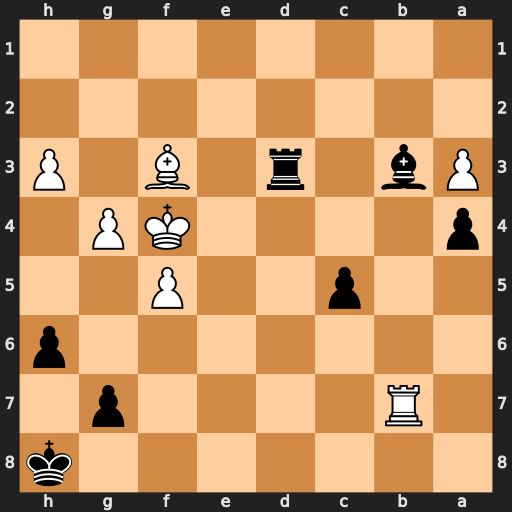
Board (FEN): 7k/1R4p1/7p/2p2P2/p4KP1/Pb1r1B1P/8/8
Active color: b
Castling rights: -
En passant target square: -
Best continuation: Rxf3+ Kxf3 Bd5+ Kf2 Bxb7